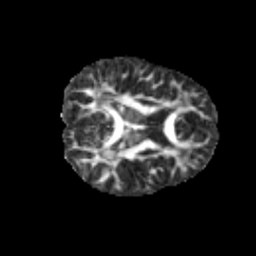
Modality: FA
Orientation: axial
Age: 10
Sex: male
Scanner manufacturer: siemens
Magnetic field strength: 3 T
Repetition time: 3.8 s
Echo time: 0.07 s